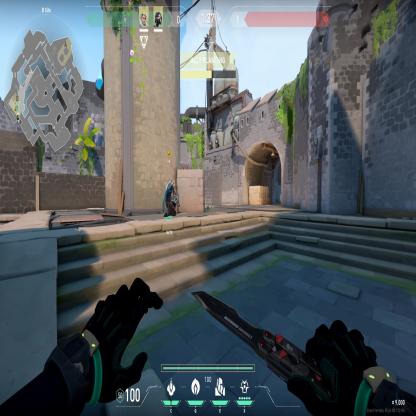
Label: teammate